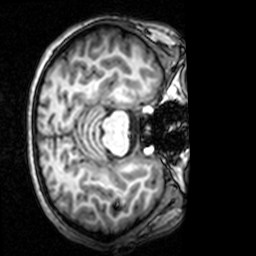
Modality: T1w
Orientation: axial